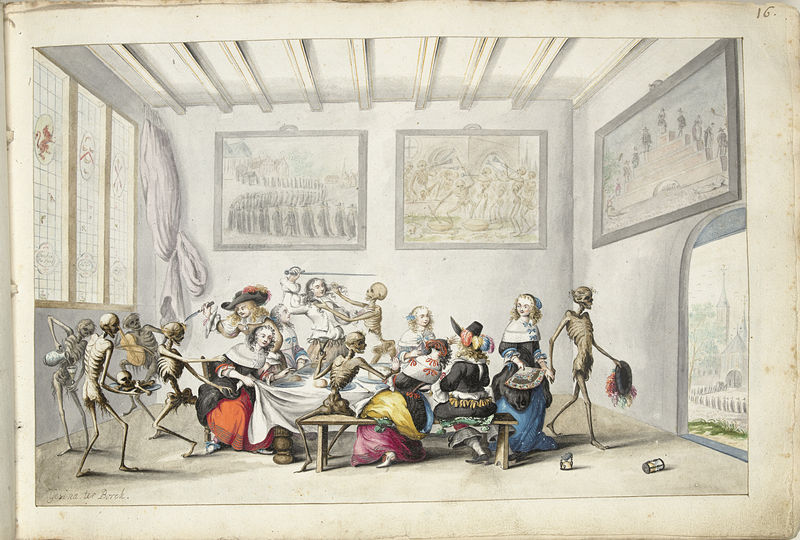
Titel: Vrolijk gezelschap dat door de dood wordt gestoord
Künstler: Gesina ter Borch
Standort: Amsterdam
Institution: Rijksmuseum
Schlagwörter: gemälde, kampf, mann, nackt, weiß, aquarell, frauen, bunt, fenster, frau, hut, hüte, kleid, kleider, männer, schwarz, tisch, zimmer, fest, fächer, alt, gelage, federn, tod, tot, tischtuch, vorhang, kelch, adel, paar, krug, farbig, bilder, farbe, türe, bank, saal, essen, tafel, balken, stufen, knochen, lachen, spiel, schwert, säbel, wappen, wandbilder, leben, skelett, dolch, löwe, stundenglas, gerippe, skelette, sanduhr, wieß, todeskampf, gevatter tod, borck, uchgerippe